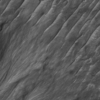
Label: not_dusty